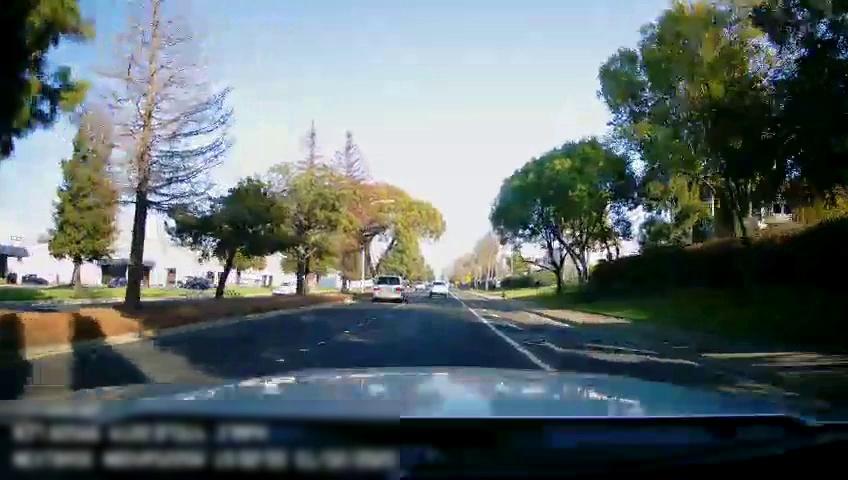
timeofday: Day
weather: Sunny
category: Drivable Space
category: Drivable Space
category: Vehicles | SUV
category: Vehicles | Van
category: Vehicles | SUV
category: Lanes | Alternate Lane
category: Lanes | Current Lane
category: Lanes | Current Lane